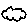
Label: cloud